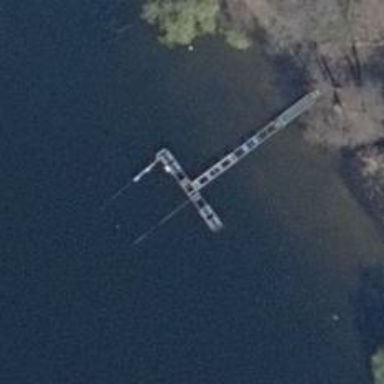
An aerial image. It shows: Man-made pier.